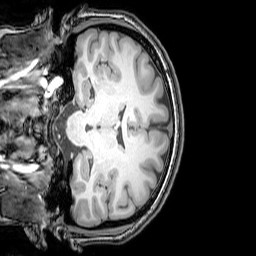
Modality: T1w
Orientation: coronal
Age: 23
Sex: female
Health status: healthy
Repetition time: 0.081 s
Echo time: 0.037 s